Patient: sex F, age 34
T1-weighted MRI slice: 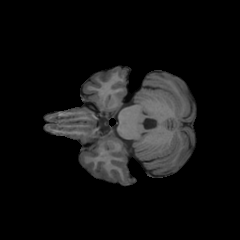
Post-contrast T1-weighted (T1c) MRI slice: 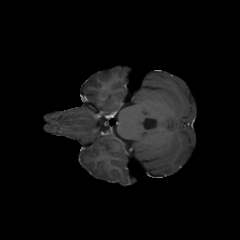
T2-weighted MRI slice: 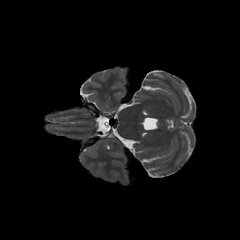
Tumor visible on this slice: no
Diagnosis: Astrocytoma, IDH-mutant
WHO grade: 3